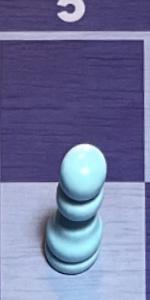
Label: Pawn_White